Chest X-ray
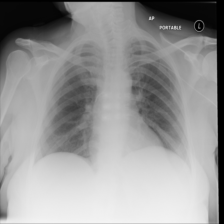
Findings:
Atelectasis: negative
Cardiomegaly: negative
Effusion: negative
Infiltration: negative
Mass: negative
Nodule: negative
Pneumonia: negative
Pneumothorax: negative
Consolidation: negative
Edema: negative
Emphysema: negative
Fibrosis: negative
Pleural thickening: negative
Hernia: negative